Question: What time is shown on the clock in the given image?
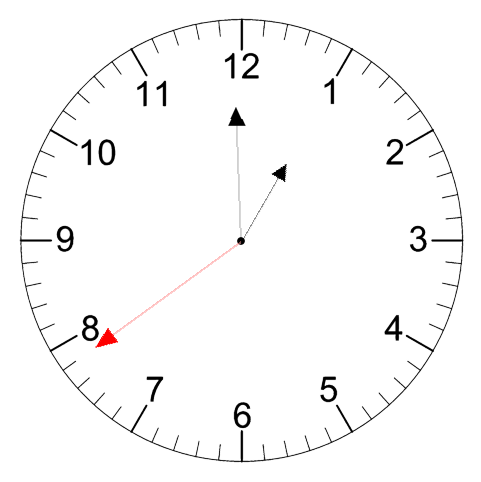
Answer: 12:59:39